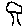
Label: tree